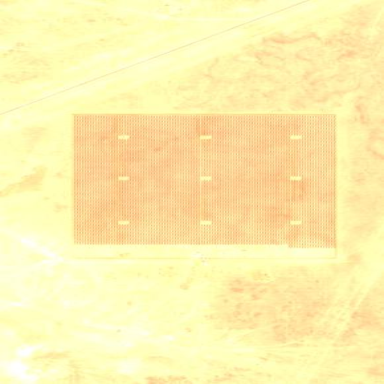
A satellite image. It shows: Solar power plant using photovoltaic technology.